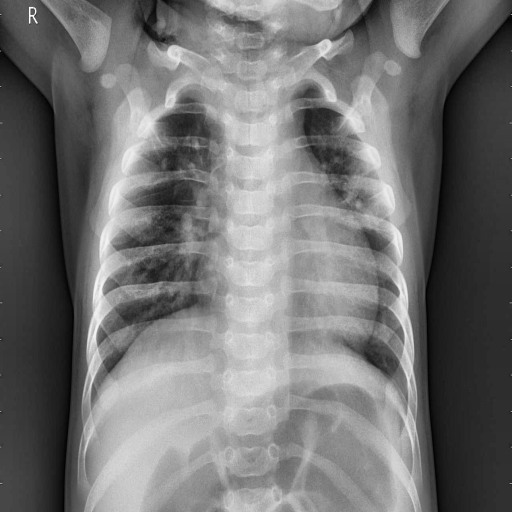
Finding: PNEUMONIA